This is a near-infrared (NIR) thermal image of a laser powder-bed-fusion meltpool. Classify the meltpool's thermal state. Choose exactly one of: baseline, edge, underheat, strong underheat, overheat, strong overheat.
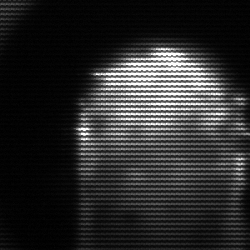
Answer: baseline